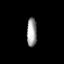
Tissue: prostate
Cell type: Fibroblasts
Senescence score: 0.7271
Nuclear area (px): 276
Mean DAPI intensity: 159.301